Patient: sex M, age 75
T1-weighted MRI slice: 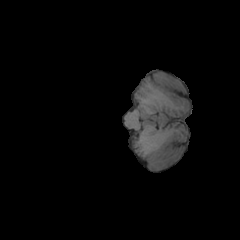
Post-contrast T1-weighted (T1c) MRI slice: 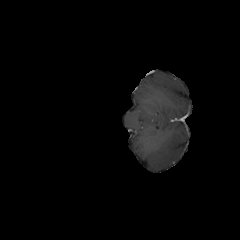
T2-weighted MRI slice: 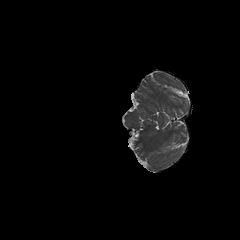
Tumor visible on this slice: no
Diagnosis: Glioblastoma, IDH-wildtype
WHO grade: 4